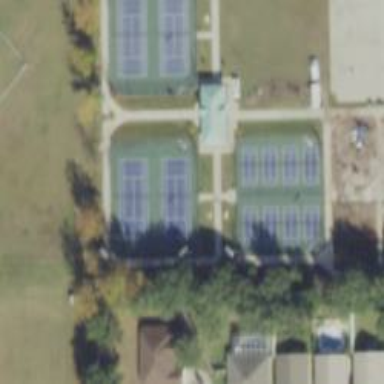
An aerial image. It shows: Tennis court on the leisure land pitch.